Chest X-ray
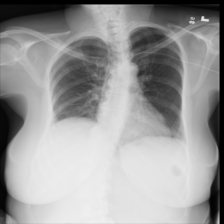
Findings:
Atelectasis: positive
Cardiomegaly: negative
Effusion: negative
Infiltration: negative
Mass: negative
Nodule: negative
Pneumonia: negative
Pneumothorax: negative
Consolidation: negative
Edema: negative
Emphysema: negative
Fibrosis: negative
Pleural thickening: negative
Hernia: negative